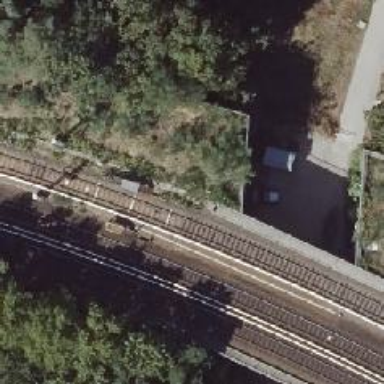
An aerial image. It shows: Bridge for the electrified light rail siding.